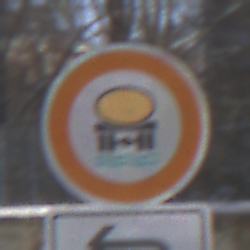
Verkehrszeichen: VerbotFahrzeugeWassergefaehrdenderLadung
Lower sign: RichtungsangabeDurchPfeile2
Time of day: MorningAfternoon
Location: Outdoor (Special)
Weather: Clear
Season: Winter
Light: Natural